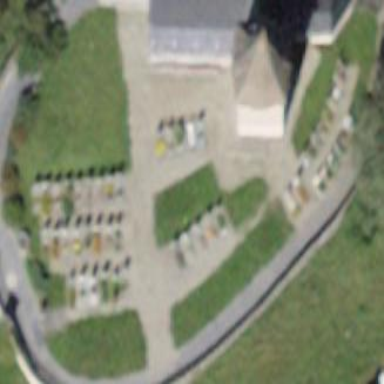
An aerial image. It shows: Cemetery.